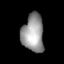
Tissue: lung
Cell type: Endothelial cells
Senescence score: 0.5784
Nuclear area (px): 819
Mean DAPI intensity: 150.184